Question: Whenever I try to open the debug perspective, I get this message and the problem is that it immediately before I can even check deny or allow. I can run the program, but I cannot debug.
>
I run
Things I tried, but all failed
1. I have tried to uninstall and install Eclipse, but that did nothing.
2. I tried adding Eclipse to my firewall exceptions and checked "allow incoming connection" in Security and Privacy, but that did nothing.
3. I have tried following the instructions mentioned here.
But no help at all.
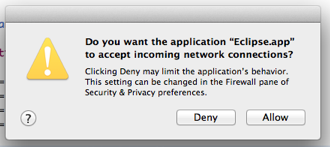
Answer: One "security" tempering I didn't saw in the link you reference in your question is:
- - <URL>
> A 'plist' is a special kind of text file that contains properties the application and other resources, typically the OS, use to retain and reuse information needed to run the application.
'plist' is a file type and has many uses, typically storing user preferences, but, essentially, it is an XML file. You can look to see if there are any caches, which are typically plist files, for the applications in question in '/Library/Caches' and '/System/Library/Caches'.